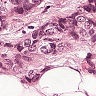
Metastatic tissue present: yes